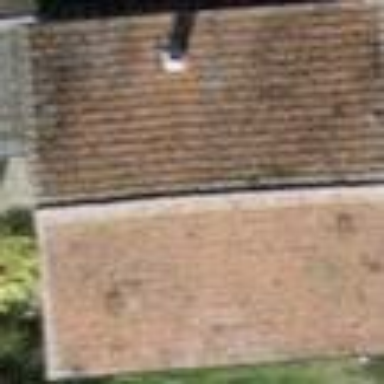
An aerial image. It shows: Gabled roof house.